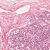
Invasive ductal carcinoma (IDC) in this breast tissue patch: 0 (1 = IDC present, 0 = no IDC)